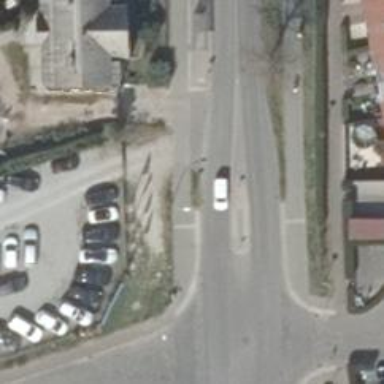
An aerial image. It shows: Unmarked crossing with traffic island.